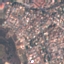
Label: Residential